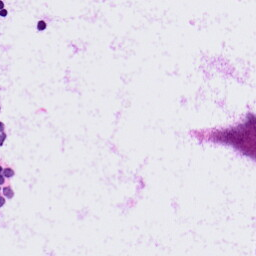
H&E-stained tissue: LymphNode